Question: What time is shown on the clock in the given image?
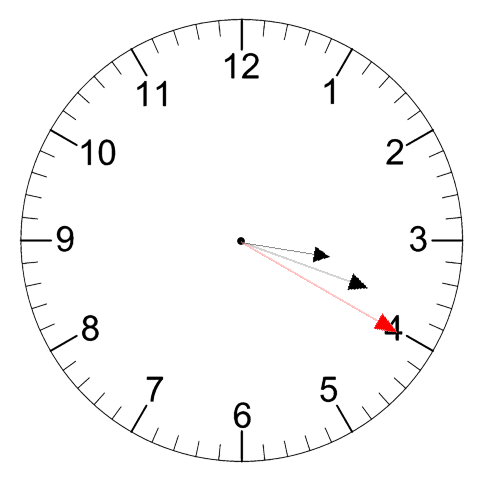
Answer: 03:18:20